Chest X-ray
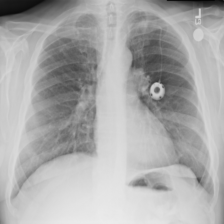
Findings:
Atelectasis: negative
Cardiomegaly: negative
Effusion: negative
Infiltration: negative
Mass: negative
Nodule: positive
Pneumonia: negative
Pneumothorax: negative
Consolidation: negative
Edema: negative
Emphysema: negative
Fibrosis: negative
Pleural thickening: negative
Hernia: negative